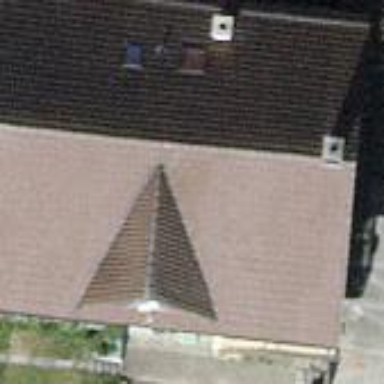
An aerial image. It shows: Building with gabled roof.